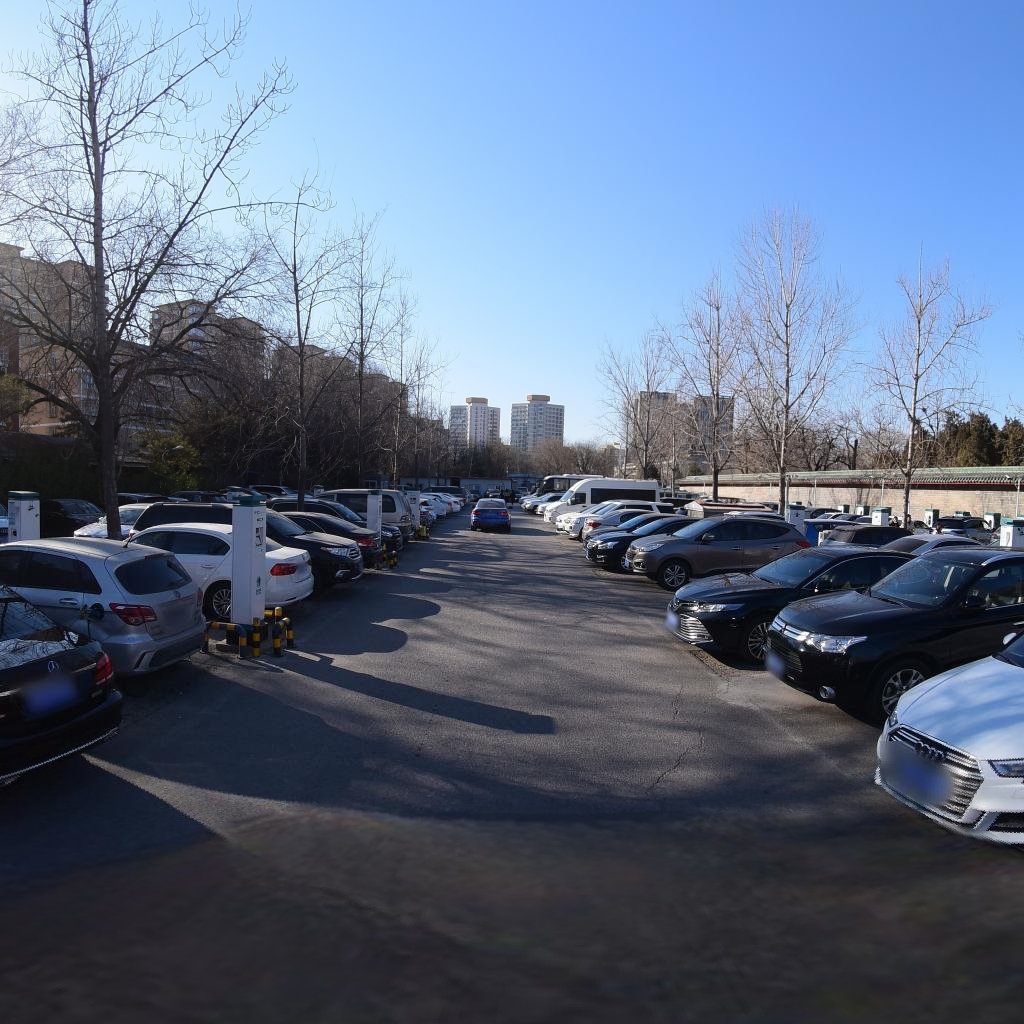
Region: Dongcheng
Road damage annotations: longitudinal crack